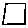
Label: square